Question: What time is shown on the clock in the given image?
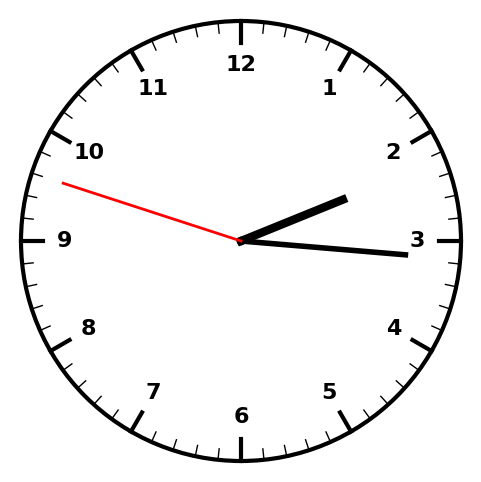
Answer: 02:15:48